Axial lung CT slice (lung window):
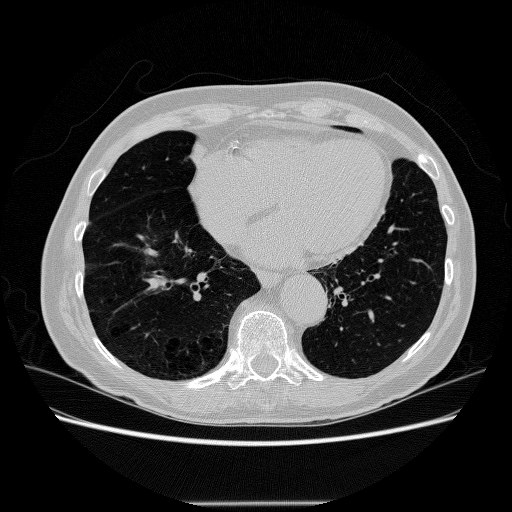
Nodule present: no